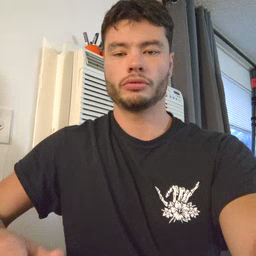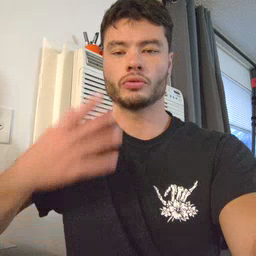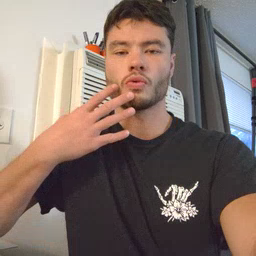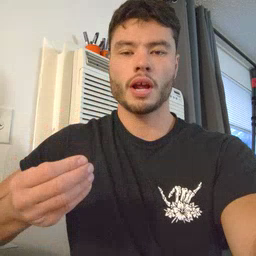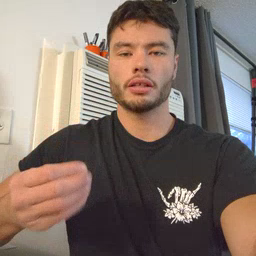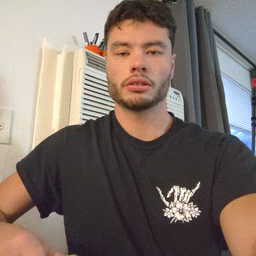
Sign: wet